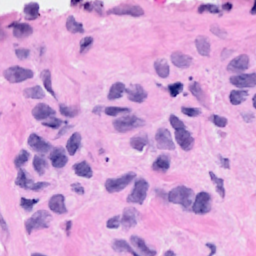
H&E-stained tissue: Breast